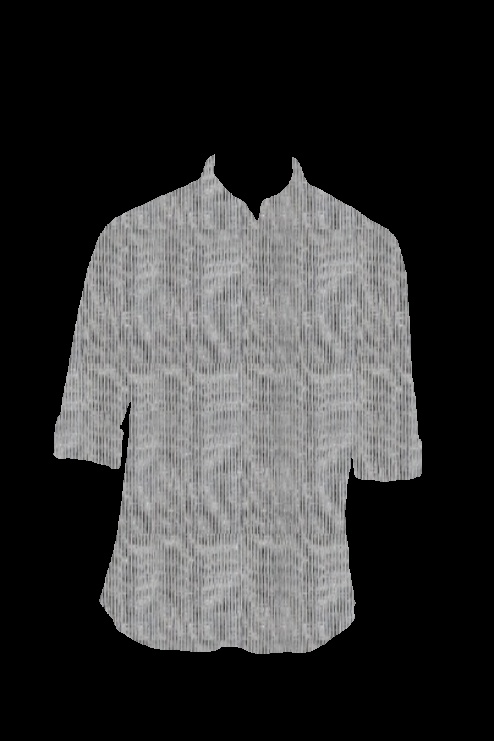
grey linen tee